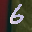
Label: 6